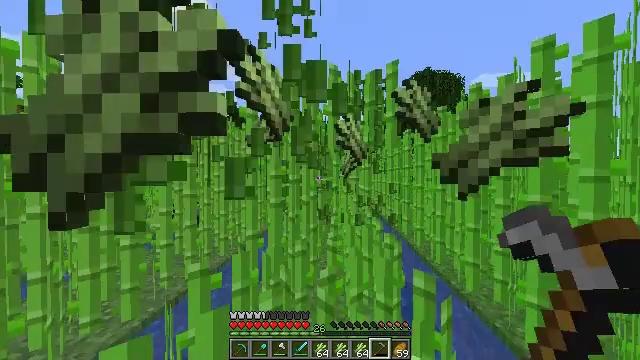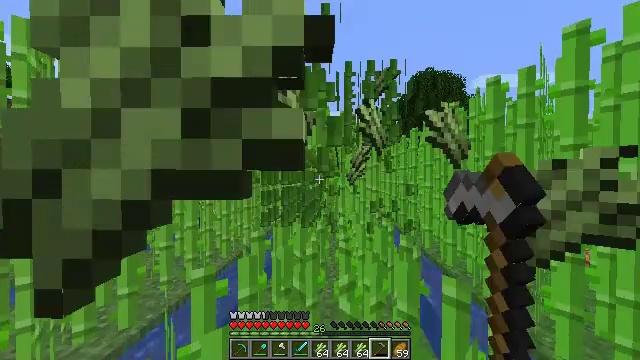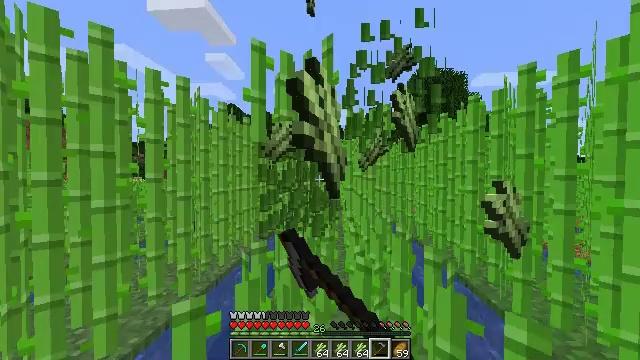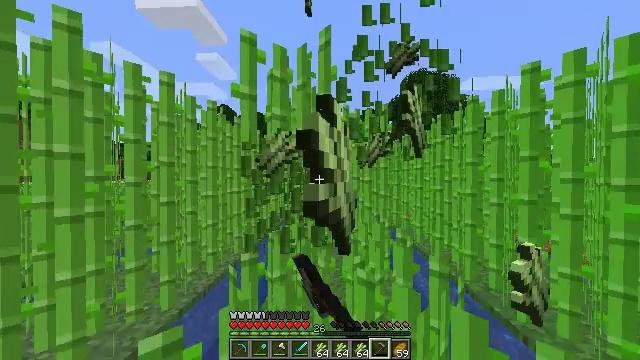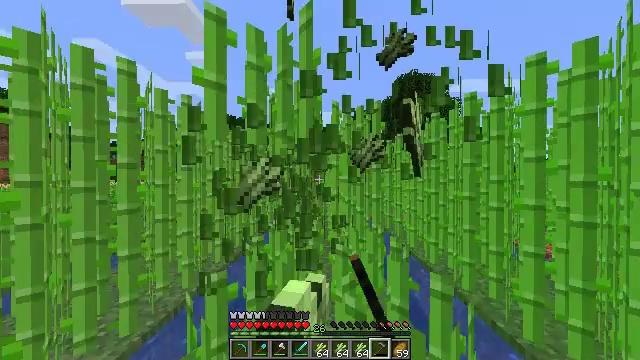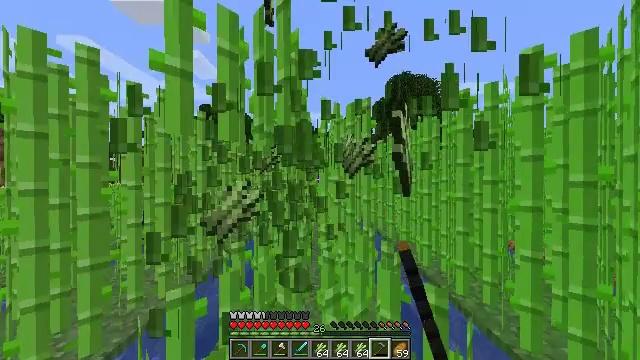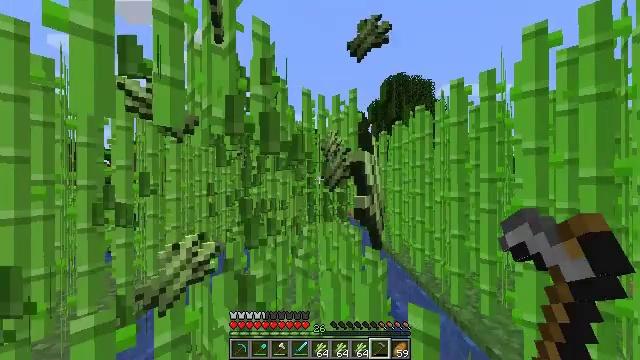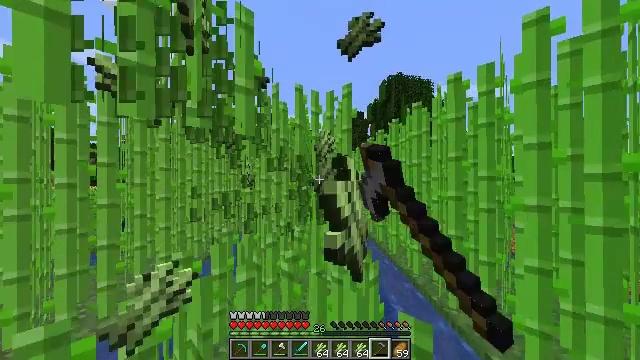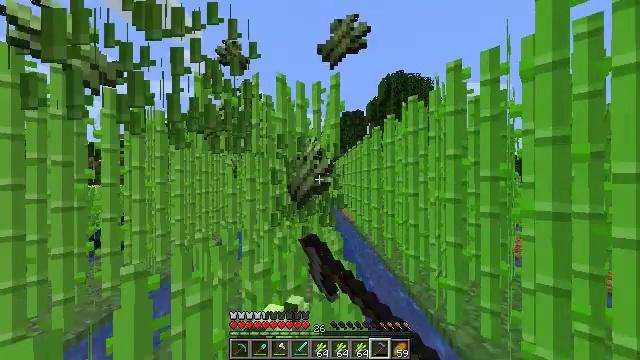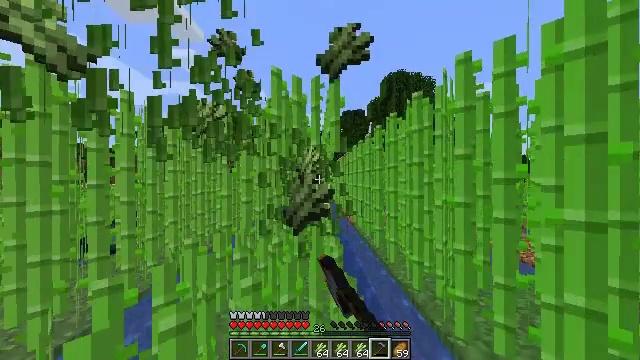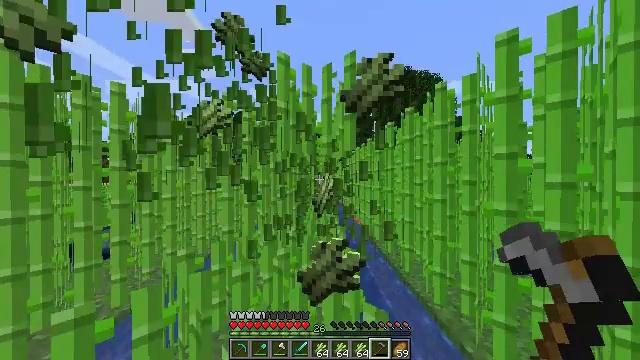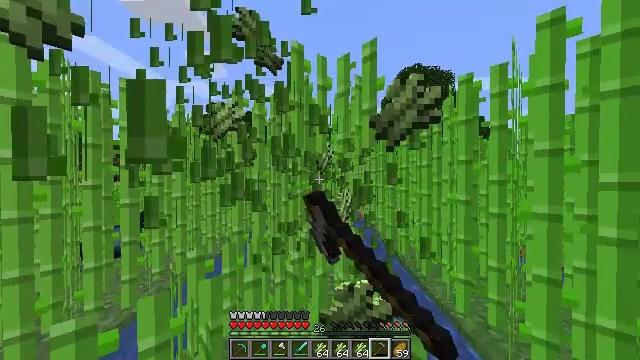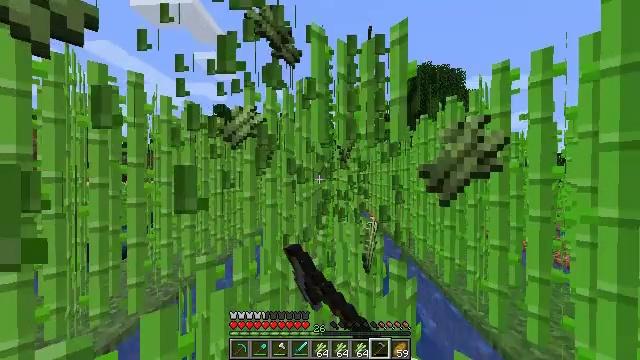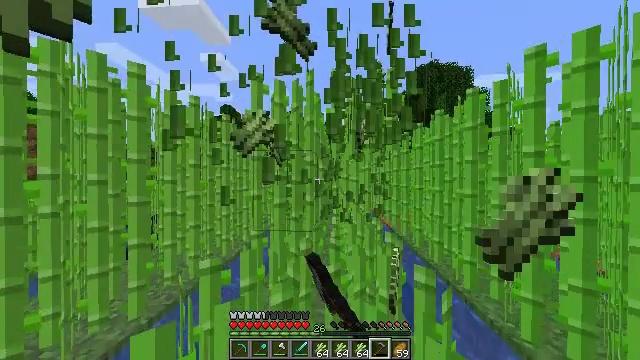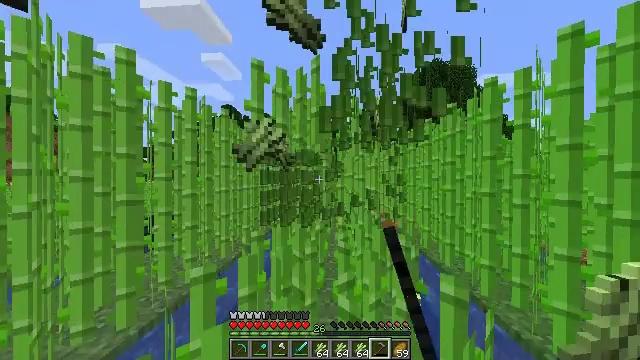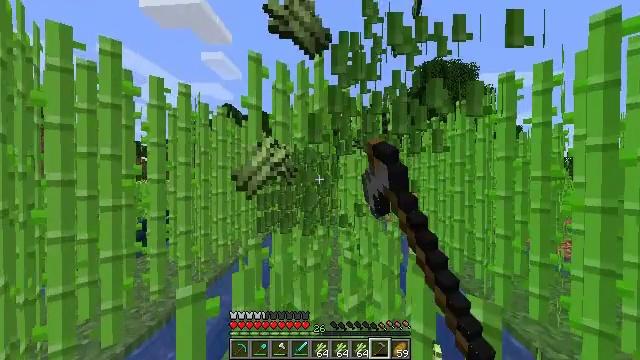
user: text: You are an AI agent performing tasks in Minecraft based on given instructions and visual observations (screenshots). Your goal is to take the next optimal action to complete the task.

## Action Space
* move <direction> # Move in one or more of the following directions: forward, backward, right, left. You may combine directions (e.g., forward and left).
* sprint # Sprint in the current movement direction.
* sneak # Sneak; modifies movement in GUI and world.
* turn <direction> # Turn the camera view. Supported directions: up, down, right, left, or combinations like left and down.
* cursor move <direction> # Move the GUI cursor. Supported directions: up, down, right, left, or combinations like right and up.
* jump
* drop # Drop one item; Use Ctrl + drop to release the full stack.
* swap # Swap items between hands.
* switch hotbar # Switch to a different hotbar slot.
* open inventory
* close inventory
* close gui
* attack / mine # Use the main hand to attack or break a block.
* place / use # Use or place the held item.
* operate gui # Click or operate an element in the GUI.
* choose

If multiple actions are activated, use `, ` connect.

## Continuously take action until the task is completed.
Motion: motion action
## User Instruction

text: Harvest sugar cane from the plant.
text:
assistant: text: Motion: move forward, sprint, attack / mine
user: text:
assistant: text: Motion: move forward, sprint, attack / mine
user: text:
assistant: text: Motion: move forward and move right, sprint, turn right, attack / mine
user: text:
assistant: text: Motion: move forward and move right, sprint, turn right, attack / mine
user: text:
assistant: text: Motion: move forward and move right, sprint, turn right, attack / mine
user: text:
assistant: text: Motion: move forward and move right, sprint, attack / mine
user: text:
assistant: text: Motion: move forward and move right, sprint, attack / mine
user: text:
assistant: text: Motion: move forward, sprint, attack / mine
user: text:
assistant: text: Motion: move forward and move left, sprint, attack / mine
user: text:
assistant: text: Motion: move forward and move left, sprint, attack / mine
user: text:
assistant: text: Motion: move forward and move left, sprint, turn left, attack / mine
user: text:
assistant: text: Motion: move forward and move left, sprint, turn left, attack / mine
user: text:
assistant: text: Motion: move forward, sprint, turn left, attack / mine
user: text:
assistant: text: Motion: move forward, sprint, attack / mine
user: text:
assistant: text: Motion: move forward, sprint, attack / mine
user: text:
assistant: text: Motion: move forward and move right, sprint, attack / mine
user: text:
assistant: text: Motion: move forward and move right, sprint, turn right, attack / mine
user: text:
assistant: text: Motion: move forward and move right, sprint, turn right, attack / mine
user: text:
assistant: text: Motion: move forward and move right, sprint, turn right, attack / mine
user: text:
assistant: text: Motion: move forward and move right, sprint, attack / mine
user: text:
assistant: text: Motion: move forward, sprint, attack / mine
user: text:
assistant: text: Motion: move forward and move left, sprint, attack / mine
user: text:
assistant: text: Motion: move forward and move left, sprint, turn left, attack / mine
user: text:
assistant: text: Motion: move forward and move left, sprint, turn left, attack / mine
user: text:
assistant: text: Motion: move forward and move left, sprint, turn left, attack / mine
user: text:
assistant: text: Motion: move forward and move left, sprint, attack / mine
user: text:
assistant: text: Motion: move forward, sprint, attack / mine
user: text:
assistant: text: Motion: move forward, sprint, attack / mine
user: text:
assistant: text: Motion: move forward, sprint, attack / mine
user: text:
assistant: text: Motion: move forward, sprint, attack / mine